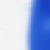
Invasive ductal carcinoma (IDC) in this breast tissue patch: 0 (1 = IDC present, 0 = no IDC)